Aerial crown-view tile of a tropical tree (Barro Colorado Island, Panama), acquired 20240716:
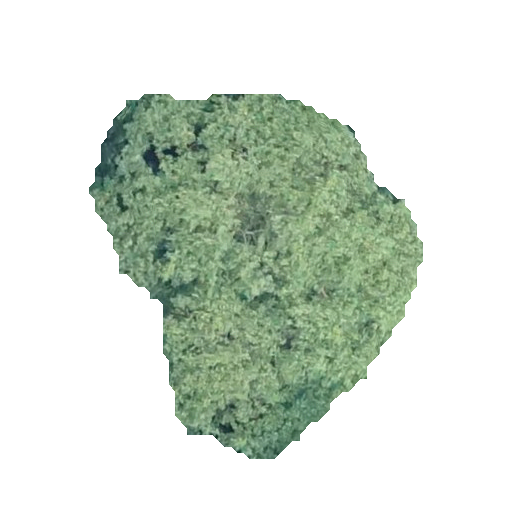
Species: Hieronyma alchorneoides
GBIF accepted scientific name: Hieronyma alchorneoides
Crown area: 128.171 m²